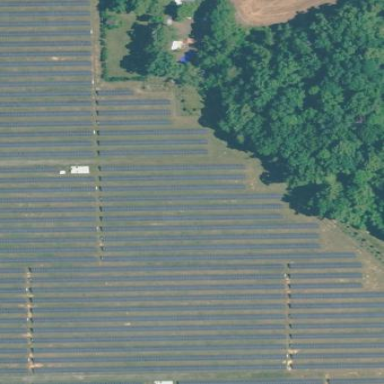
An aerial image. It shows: Solar photovoltaic power plant surrounded by fence.